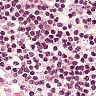
Metastatic tissue present: no